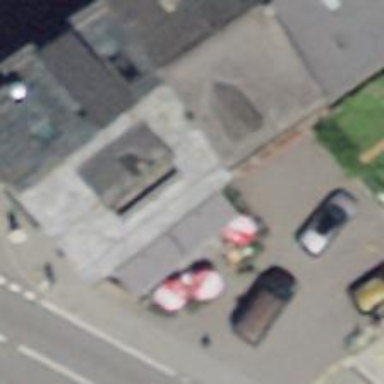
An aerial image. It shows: Restaurant.